Aerial crown-view tile of a tropical tree (Barro Colorado Island, Panama), acquired 20250217:
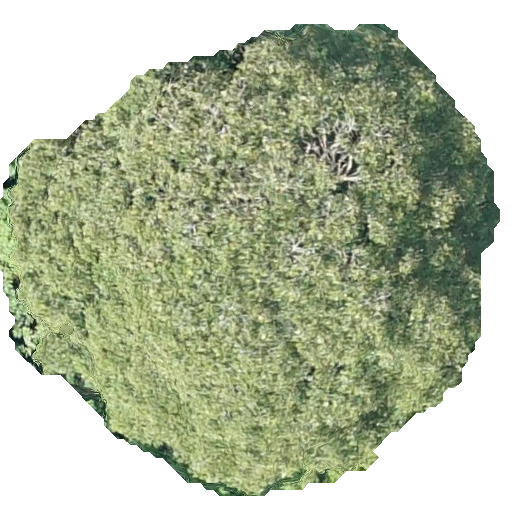
Species: Dipteryx oleifera
GBIF accepted scientific name: Dipteryx oleifera
Crown area: 255.929 m²